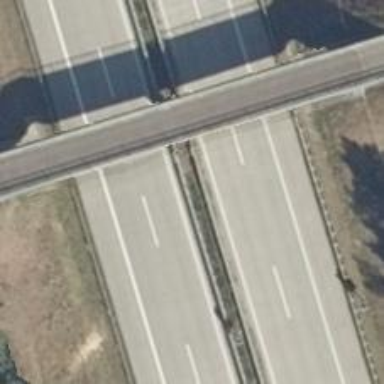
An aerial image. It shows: Concrete motorway.